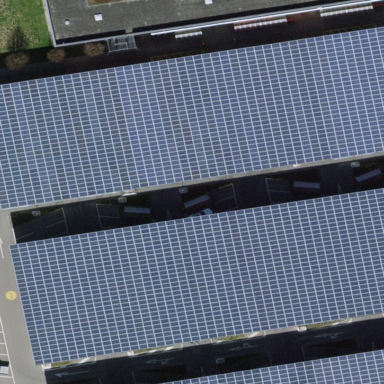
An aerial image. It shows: Solar power plant on rooftop generating electricity using photovoltaic panels.